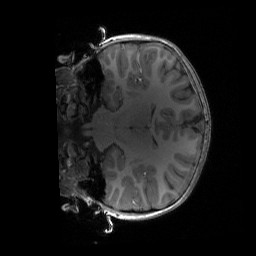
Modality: T1w
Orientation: coronal
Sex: female
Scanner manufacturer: siemens
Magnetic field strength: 3 T
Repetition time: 1.9 s
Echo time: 0.00243 s